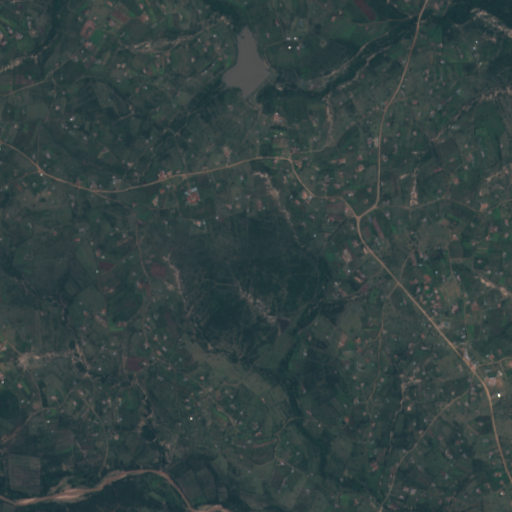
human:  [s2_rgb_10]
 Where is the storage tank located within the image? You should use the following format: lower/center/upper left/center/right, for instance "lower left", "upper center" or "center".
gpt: The storage tank is located in the center of the image.
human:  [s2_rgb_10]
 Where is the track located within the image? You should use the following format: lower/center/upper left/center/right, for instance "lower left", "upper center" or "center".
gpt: There is no track in the image.